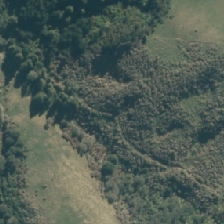
Land cover: grose_broom